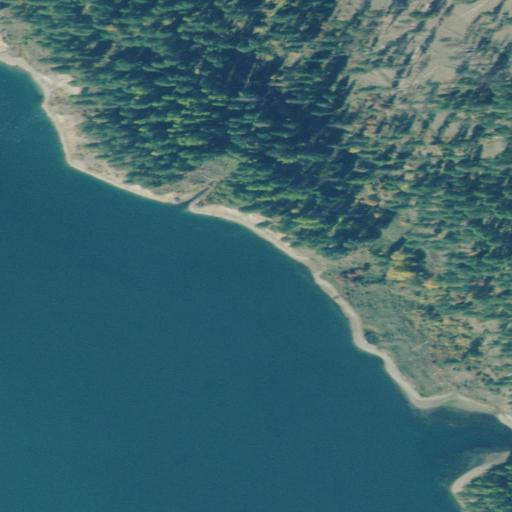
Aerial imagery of valley in Montana named Cougar Gulch containing evergreen forest and open water